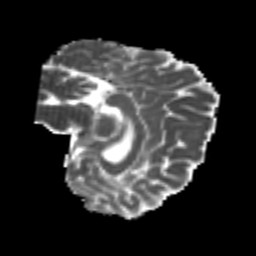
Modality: MD
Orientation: sagittal
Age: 24
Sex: female
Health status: healthy
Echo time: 0.074 s